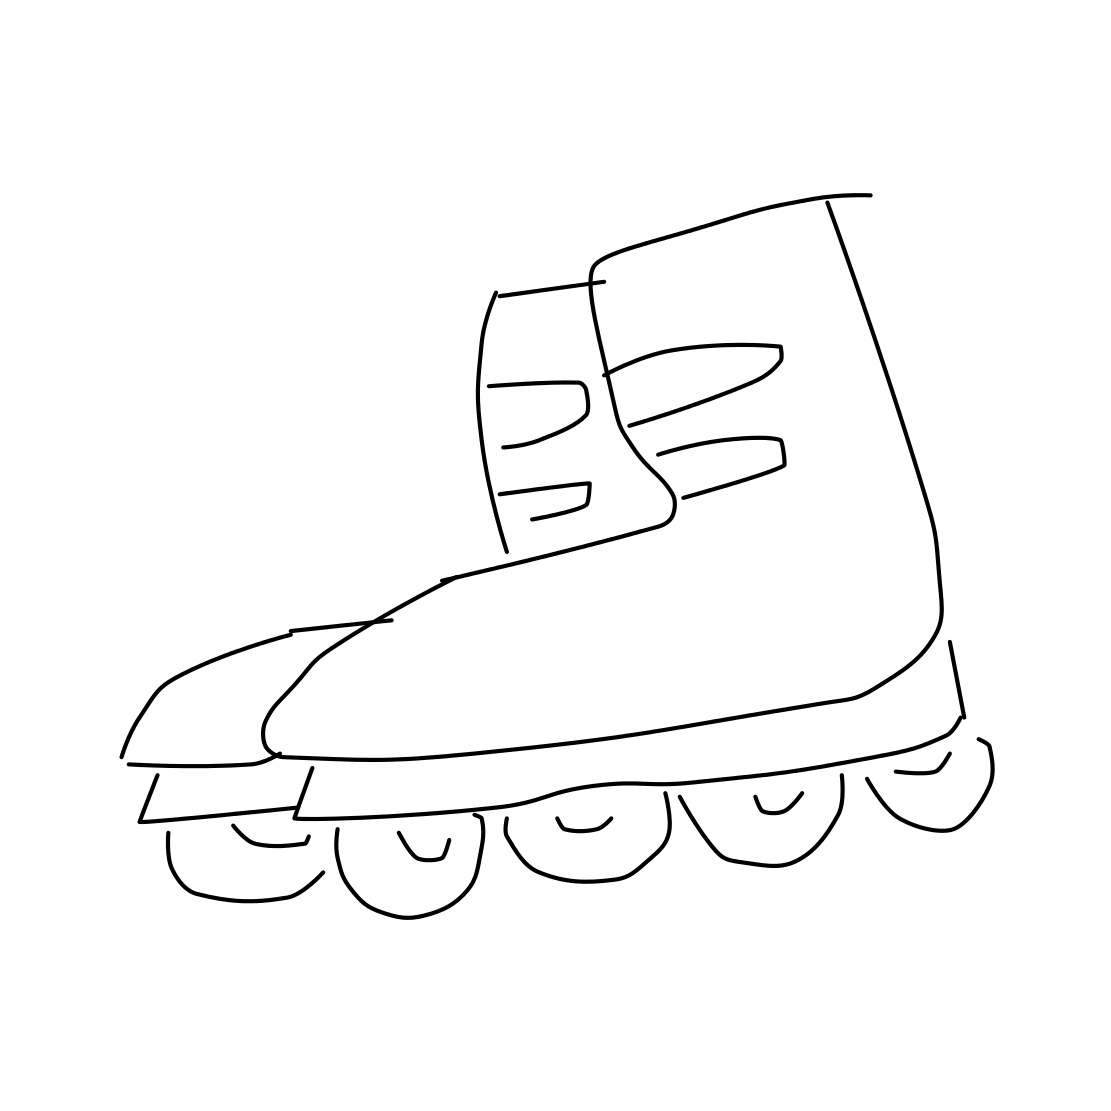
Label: rollerblades